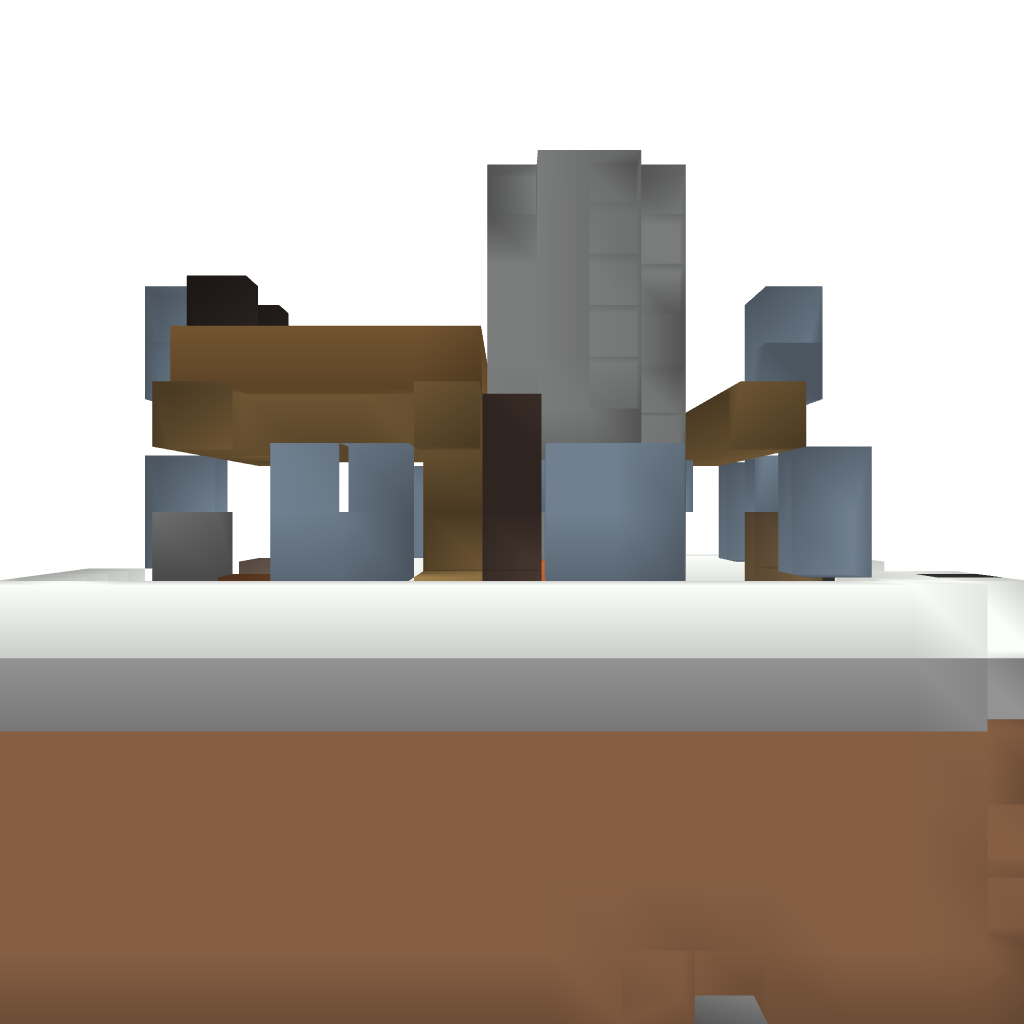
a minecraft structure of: House2